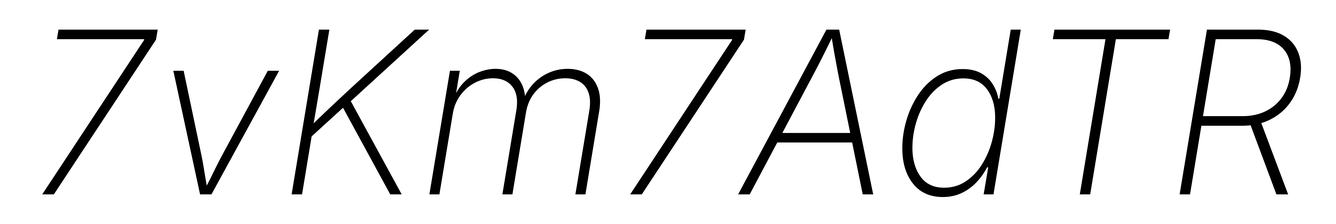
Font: Inter-Italic_ExtraLight_Italic